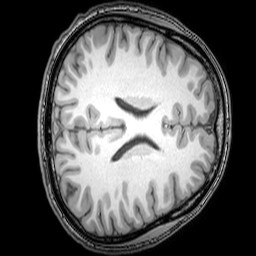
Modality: T1w
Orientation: axial
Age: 25
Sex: male
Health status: healthy
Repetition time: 0.081 s
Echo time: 0.037 s